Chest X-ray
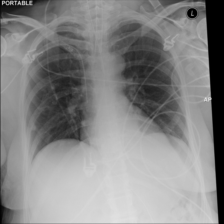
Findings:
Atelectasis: negative
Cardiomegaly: negative
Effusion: negative
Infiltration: negative
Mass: negative
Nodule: negative
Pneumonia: negative
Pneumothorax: negative
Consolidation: negative
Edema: negative
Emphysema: negative
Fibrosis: negative
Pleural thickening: negative
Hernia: negative